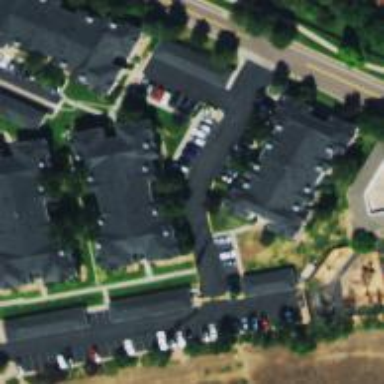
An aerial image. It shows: Living street.